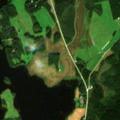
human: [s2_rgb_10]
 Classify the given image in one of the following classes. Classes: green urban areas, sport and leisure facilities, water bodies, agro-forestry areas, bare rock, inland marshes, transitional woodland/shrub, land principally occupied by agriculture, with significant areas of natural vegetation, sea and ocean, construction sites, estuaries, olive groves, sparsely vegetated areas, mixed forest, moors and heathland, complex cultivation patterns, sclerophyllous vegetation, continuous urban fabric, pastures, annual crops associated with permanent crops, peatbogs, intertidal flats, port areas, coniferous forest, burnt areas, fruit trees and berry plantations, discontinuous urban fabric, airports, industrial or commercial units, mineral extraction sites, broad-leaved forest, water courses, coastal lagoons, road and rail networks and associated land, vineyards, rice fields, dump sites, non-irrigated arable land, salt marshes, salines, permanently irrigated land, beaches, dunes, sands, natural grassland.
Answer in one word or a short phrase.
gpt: land principally occupied by agriculture, with significant areas of natural vegetation, coniferous forest, mixed forest, water bodies